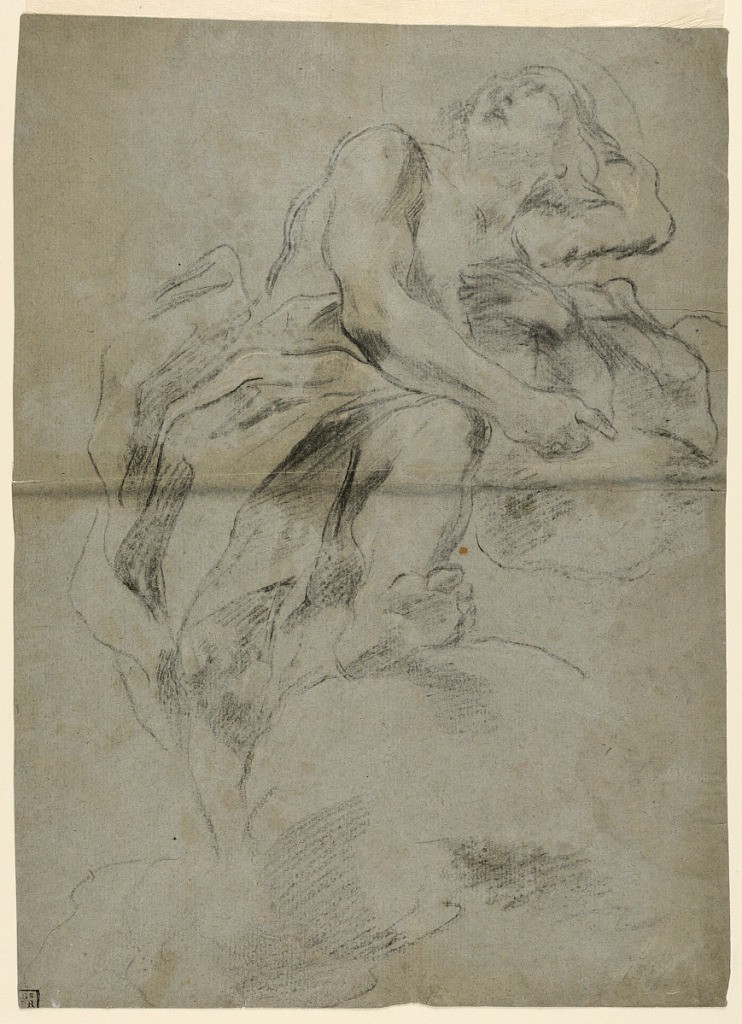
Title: Fortitude (?)
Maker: Giovanni Battista Beinaschi
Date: ca. 1640–88
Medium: Black chalk heightened with white on gray paper
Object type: Drawing
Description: A figure representing Fortitude (?), probably a study for the decoration of San Carlo al Corso in Rome.